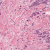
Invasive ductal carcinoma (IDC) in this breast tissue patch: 1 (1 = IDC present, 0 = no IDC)